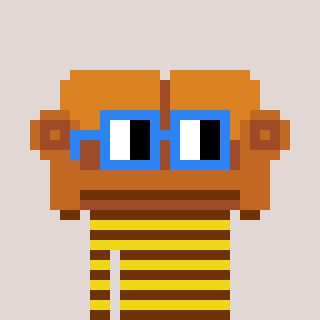
a pixel art character with square blue glasses, a couch-shaped head and a yellow-colored body on a warm background